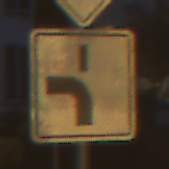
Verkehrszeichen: VerlaufVorfahrtsstrasse5
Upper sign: Vorfahrtsstrasse
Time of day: Night
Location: Outdoor (Urban)
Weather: PartlyCloudy
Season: NotSpecified
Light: Artificial